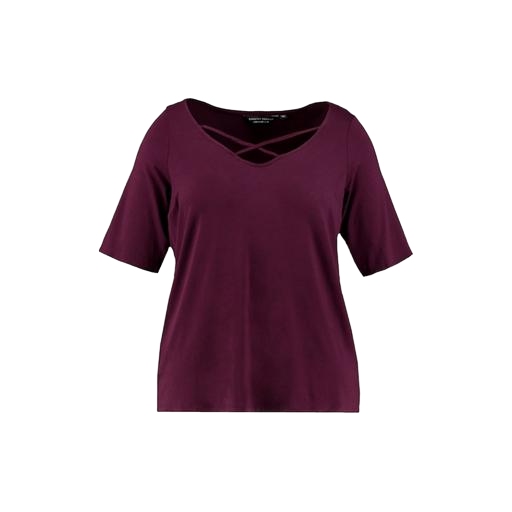
purple plus size cold-shoulder shirt, red plus size printed t-shirt only macy, loose fit t-shirt, white background